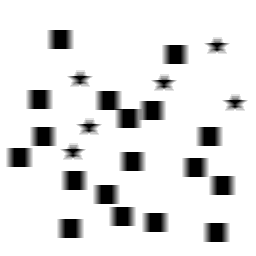
Squares: 18
Triangles: 0
Stars: 6
Total shapes: 24